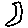
Label: moon